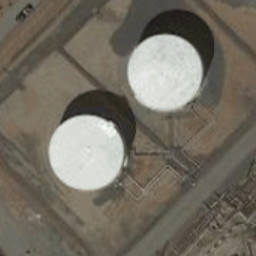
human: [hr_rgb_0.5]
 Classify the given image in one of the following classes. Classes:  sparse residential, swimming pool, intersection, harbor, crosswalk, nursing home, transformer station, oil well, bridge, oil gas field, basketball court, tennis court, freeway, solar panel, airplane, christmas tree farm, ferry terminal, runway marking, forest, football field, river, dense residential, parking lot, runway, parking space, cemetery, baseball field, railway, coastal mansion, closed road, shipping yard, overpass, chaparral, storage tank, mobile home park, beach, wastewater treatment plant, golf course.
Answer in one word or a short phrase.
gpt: storage tank